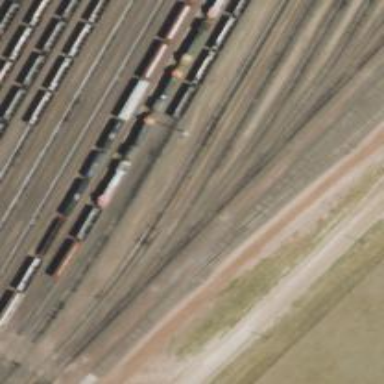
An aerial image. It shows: Railway yard.